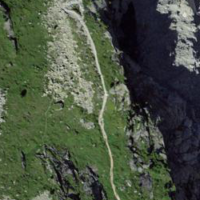
EUNIS habitat code: 48
Species observed at this site:
Campanula barbata